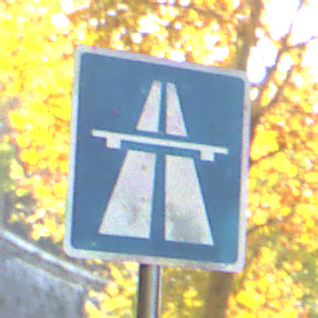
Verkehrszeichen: Autobahn
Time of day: Midday
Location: Outdoor (Urban)
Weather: Clear
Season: NotSpecified
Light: Natural